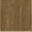
Piece: xx